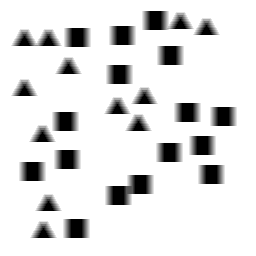
Squares: 16
Triangles: 12
Stars: 0
Total shapes: 28